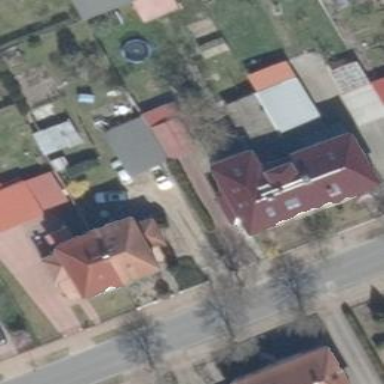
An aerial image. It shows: Hipped roof house.